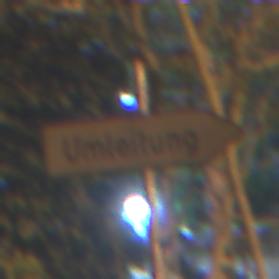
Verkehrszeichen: UmleitungswegweiserRechtsweisend
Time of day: Night
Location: Outdoor (Urban)
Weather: PartlyCloudy
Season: NotSpecified
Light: Artificial